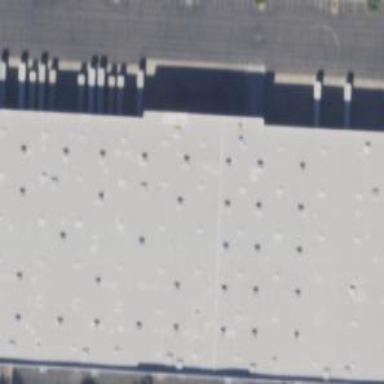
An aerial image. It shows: Warehouse.